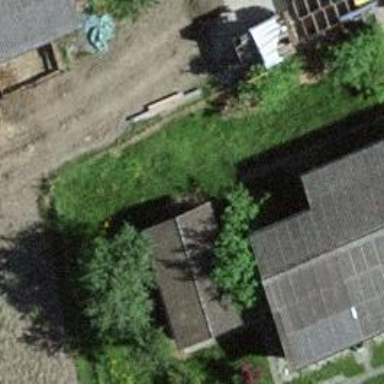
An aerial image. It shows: Farm building.